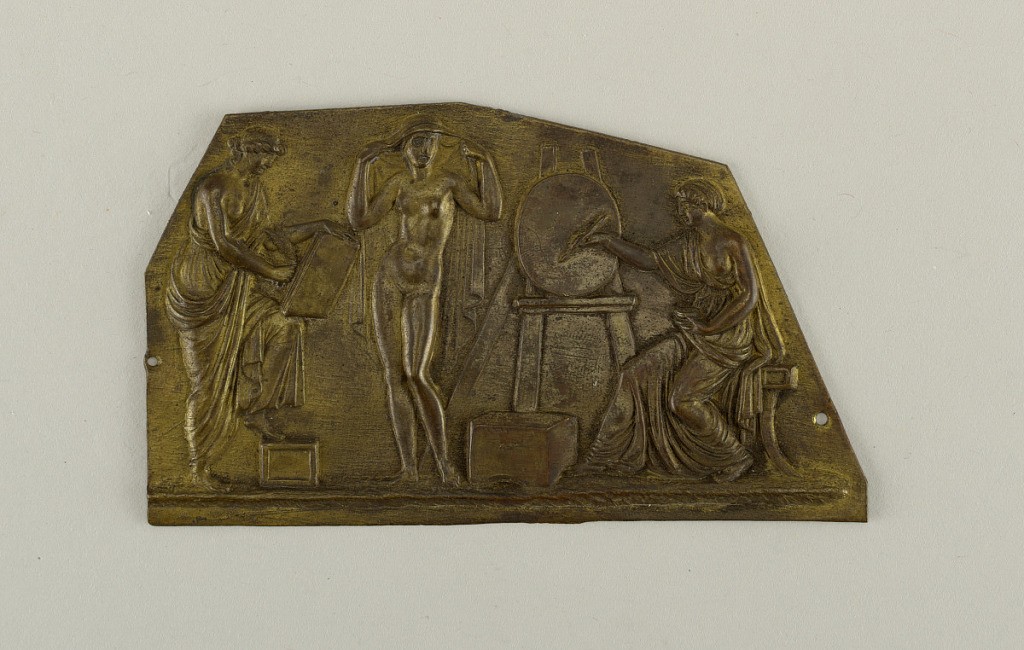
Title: Mount
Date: early 19th century
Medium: Brass
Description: Polygon with straight lower edge, with repoussé decoration showing Venus, with veil over her head, posing for a drawing done by a woman to the left, and a painting by a woman to the right.